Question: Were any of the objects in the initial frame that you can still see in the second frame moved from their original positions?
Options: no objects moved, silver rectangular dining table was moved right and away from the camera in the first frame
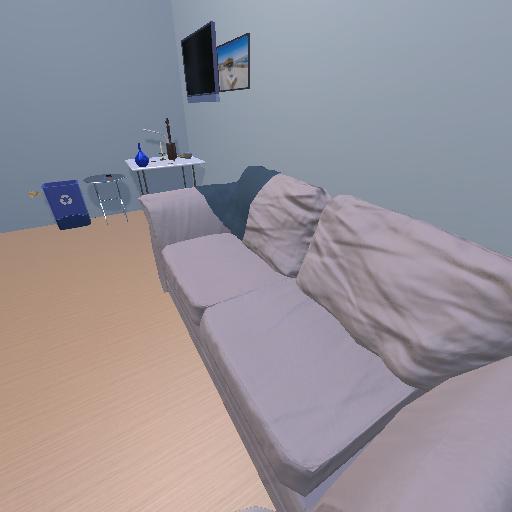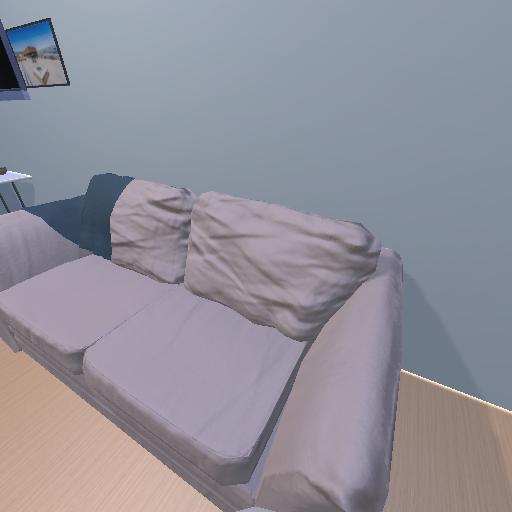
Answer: no objects moved